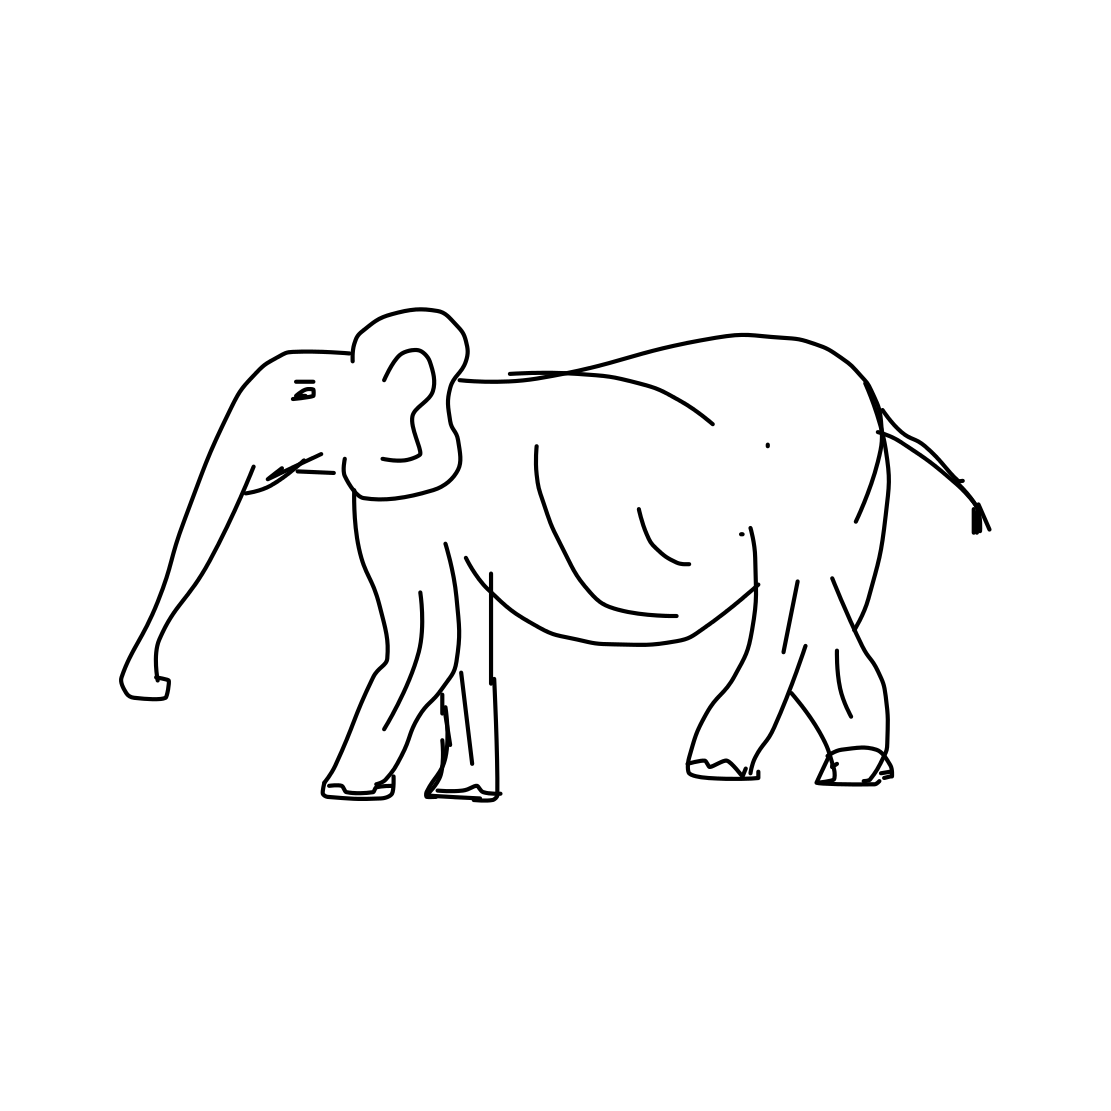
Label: elephant